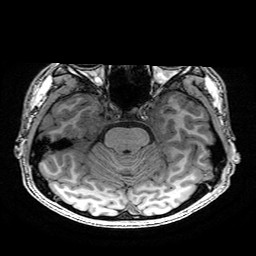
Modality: T1w
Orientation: coronal
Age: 20
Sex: male
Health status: healthy
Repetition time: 2.53 s
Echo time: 0.0034 s